Question: I have added and can work with my production data source with no problems, but I'm having issues working with a second "local" data source. My connection settings look something like this:
Database URL: jdbc:mysql://localhost:3306/'<database_name>'
User: '<username>'
Password: '<password>'
, but can't read contents of tables. Yes, this user has full access to the db in question; I confirmed this in MySQL Workbench. The problem appears to be specific to IntelliJ-IDEA.
IntelliJ-IDEA complains thusly:
'''
java.sql.SQLException: SELECT command denied to user ''@'%' for column 'mycolumn'
'''
Notice 'user' is '''@'%'' in the error message. What is going wrong?
Again, and the (can select/update/insert all tables).
I'm running IntelliJ-IDEA version 12.1.4.

Entire connection error:
'''
database_name.*
java.sql.SQLException: SELECT command denied to user ''@'%' for column 'column_name' in table 'table_name'
at sun.reflect.NativeConstructorAccessorImpl.newInstance0(Native Method)
at sun.reflect.NativeConstructorAccessorImpl.newInstance(NativeConstructorAccessorImpl.java:57)
at sun.reflect.DelegatingConstructorAccessorImpl.newInstance(DelegatingConstructorAccessorImpl. java:45)
at java.lang.reflect.Constructor.newInstance(Constructor.java:526)
at com.mysql.jdbc.Util.handleNewInstance(Util.java:411)
at com.mysql.jdbc.Util.getInstance(Util.java:386)
at com.mysql.jdbc.SQLError.createSQLException(SQLError.java:1054)
at com.mysql.jdbc.MysqlIO.checkErrorPacket(MysqlIO.java:4190)
at com.mysql.jdbc.MysqlIO.checkErrorPacket(MysqlIO.java:4122)
at com.mysql.jdbc.MysqlIO.sendCommand(MysqlIO.java:2570)
at com.mysql.jdbc.MysqlIO.sqlQueryDirect(MysqlIO.java:2731)
at com.mysql.jdbc.ConnectionImpl.execSQL(ConnectionImpl.java:2812)
at com.mysql.jdbc.ConnectionImpl.execSQL(ConnectionImpl.java:2761)
at com.mysql.jdbc.StatementImpl.executeQuery(StatementImpl.java:1612)
at com.mysql.jdbc.DatabaseMetaData$2.forEach(DatabaseMetaData.java:2571)
at com.mysql.jdbc.DatabaseMetaData$2.forEach(DatabaseMetaData.java:2458)
at com.mysql.jdbc.IterateBlock.doForAll(IterateBlock.java:51)
at com.mysql.jdbc.DatabaseMetaData.getColumns(DatabaseMetaData.java:2457)
at com.intellij.persistence.jdbc.impl.RemoteDatabaseMetaDataImpl.getColumns(RemoteDatabaseMetaDataImpl.java:170)
at sun.reflect.NativeMethodAccessorImpl.invoke0(Native Method)
at sun.reflect.NativeMethodAccessorImpl.invoke(NativeMethodAccessorImpl.java:57)
at sun.reflect.DelegatingMethodAccessorImpl.invoke(DelegatingMethodAccessorImpl.java:43)
at java.lang.reflect.Method.invoke(Method.java:606)
at sun.rmi.server.UnicastServerRef.dispatch(UnicastServerRef.java:322)
at sun.rmi.transport.Transport$1.run(Transport.java:177)
at sun.rmi.transport.Transport$1.run(Transport.java:174)
at java.security.AccessController.doPrivileged(Native Method)
at sun.rmi.transport.Transport.serviceCall(Transport.java:173)
at sun.rmi.transport.tcp.TCPTransport.handleMessages(TCPTransport.java:556)
at sun.rmi.transport.tcp.TCPTransport$ConnectionHandler.run0(TCPTransport.java:811)
at sun.rmi.transport.tcp.TCPTransport$ConnectionHandler.run(TCPTransport.java:670)
at java.util.concurrent.ThreadPoolExecutor.runWorker(ThreadPoolExecutor.java:1145)
at java.util.concurrent.ThreadPoolExecutor$Worker.run(ThreadPoolExecutor.java:615)
at java.lang.Thread.run(Thread.java:724)
at sun.rmi.transport.StreamRemoteCall.exceptionReceivedFromServer(StreamRemoteCall.java:275)
at sun.rmi.transport.StreamRemoteCall.executeCall(StreamRemoteCall.java:252)
at sun.rmi.server.UnicastRef.invoke(UnicastRef.java:161)
at java.rmi.server.RemoteObjectInvocationHandler.invokeRemoteMethod(RemoteObjectInvocationHandler.java:194)
at java.rmi.server.RemoteObjectInvocationHandler.invoke(RemoteObjectInvocationHandler.java:148)
at com.sun.proxy.$Proxy147.getColumns(Unknown Source)
at sun.reflect.GeneratedMethodAccessor398.invoke(Unknown Source)
at sun.reflect.DelegatingMethodAccessorImpl.invoke(DelegatingMethodAccessorImpl.java:43)
at java.lang.reflect.Method.invoke(Method.java:606)
at com.intellij.execution.rmi.RemoteUtil$RemoteInvocationHandler.invoke(RemoteUtil.java:211)
at com.sun.proxy.$Proxy148.getColumns(Unknown Source)
at com.intellij.javaee.dataSource.DatabaseSchemaLoader.loadTableBasicsInner(DatabaseSchemaLoader.java:998)
at com.intellij.javaee.dataSource.DatabaseSchemaLoader.loadTableBasics(DatabaseSchemaLoader.java:961)
at com.intellij.javaee.dataSource.DatabaseSchemaLoader.loadElementDetails(DatabaseSchemaLoader.java:891)
at com.intellij.javaee.dataSource.DatabaseSchemaLoader.loadDataSourceState(DatabaseSchemaLoader.java:113)
at com.intellij.javaee.dataSource.AbstractDataSource.refreshMetaData(AbstractDataSource.java:49)
at com.intellij.javaee.dataSource.AbstractDataSource$1.perform(AbstractDataSource.java:27)
at com.intellij.javaee.dataSource.AbstractDataSource$1.perform(AbstractDataSource.java:25)
at com.intellij.javaee.dataSource.DataSource.performJdbcOperation(DataSource.java:296)
at com.intellij.javaee.dataSource.AbstractDataSource.refreshMetaData(AbstractDataSource.java:25)
at com.intellij.javaee.module.view.dataSource.DataSourceUiUtil$2.run(DataSourceUiUtil.java:120)
at com.intellij.openapi.progress.impl.ProgressManagerImpl$TaskRunnable.run(ProgressManagerImpl.java:495)
at com.intellij.openapi.progress.impl.ProgressManagerImpl$2.run(ProgressManagerImpl.java:185)
at com.intellij.openapi.progress.impl.ProgressManagerImpl.executeProcessUnderProgress(ProgressManagerImpl.java:226)
at com.intellij.openapi.progress.impl.ProgressManagerImpl.runProcess(ProgressManagerImpl.java:175)
at com.intellij.openapi.progress.impl.ProgressManagerImpl$8.run(ProgressManagerImpl.java:400)
at com.intellij.openapi.application.impl.ApplicationImpl$8.run(ApplicationImpl.java:454)
at java.util.concurrent.Executors$RunnableAdapter.call(Executors.java:471)
at java.util.concurrent.FutureTask.run(FutureTask.java:262)
at java.util.concurrent.ThreadPoolExecutor.runWorker(ThreadPoolExecutor.java:1145)
at java.util.concurrent.ThreadPoolExecutor$Worker.run(ThreadPoolExecutor.java:615)
at java.lang.Thread.run(Thread.java:724)
at com.intellij.openapi.application.impl.ApplicationImpl$1$1.run(ApplicationImpl.java:152)
'''
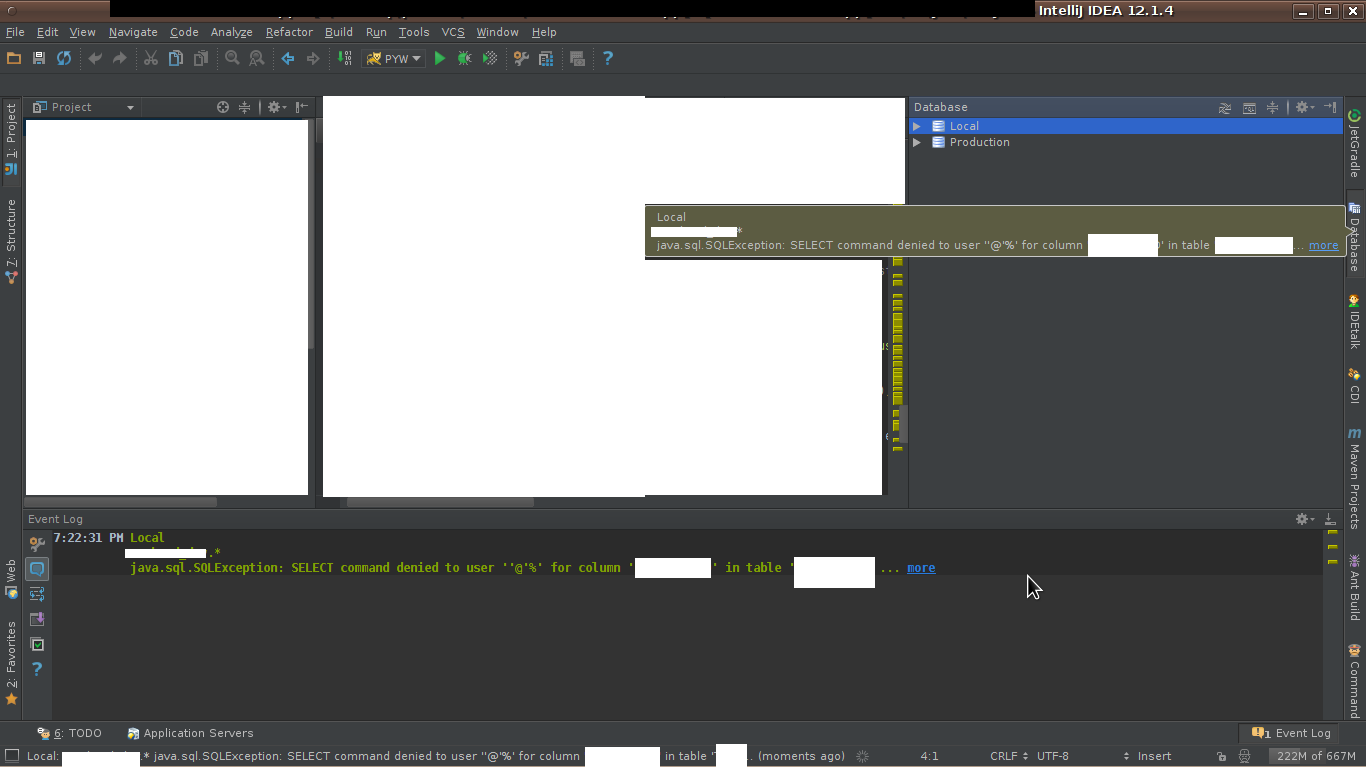
Answer: I had a view. As suggested by <URL>, I changed the view's 'DEFINER' to a valid local user and the problem was solved!